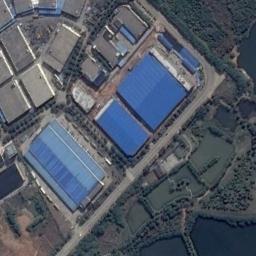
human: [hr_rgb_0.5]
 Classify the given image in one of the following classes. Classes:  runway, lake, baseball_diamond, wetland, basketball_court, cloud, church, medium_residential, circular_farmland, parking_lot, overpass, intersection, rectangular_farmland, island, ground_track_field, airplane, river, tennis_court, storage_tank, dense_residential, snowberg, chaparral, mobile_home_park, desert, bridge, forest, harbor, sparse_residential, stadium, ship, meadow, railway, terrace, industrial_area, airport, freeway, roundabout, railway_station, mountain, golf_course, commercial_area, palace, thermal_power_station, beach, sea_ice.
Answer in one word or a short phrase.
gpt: industrial_area